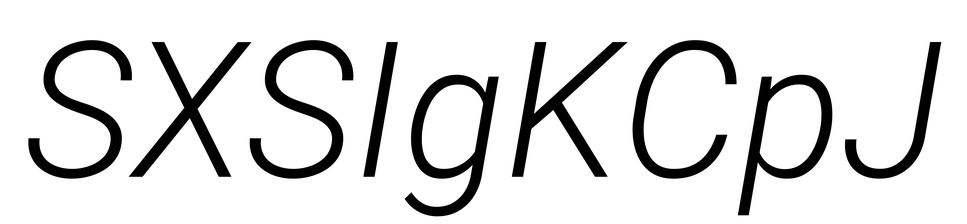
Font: Roboto-Italic_Light_Italic